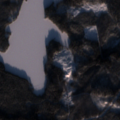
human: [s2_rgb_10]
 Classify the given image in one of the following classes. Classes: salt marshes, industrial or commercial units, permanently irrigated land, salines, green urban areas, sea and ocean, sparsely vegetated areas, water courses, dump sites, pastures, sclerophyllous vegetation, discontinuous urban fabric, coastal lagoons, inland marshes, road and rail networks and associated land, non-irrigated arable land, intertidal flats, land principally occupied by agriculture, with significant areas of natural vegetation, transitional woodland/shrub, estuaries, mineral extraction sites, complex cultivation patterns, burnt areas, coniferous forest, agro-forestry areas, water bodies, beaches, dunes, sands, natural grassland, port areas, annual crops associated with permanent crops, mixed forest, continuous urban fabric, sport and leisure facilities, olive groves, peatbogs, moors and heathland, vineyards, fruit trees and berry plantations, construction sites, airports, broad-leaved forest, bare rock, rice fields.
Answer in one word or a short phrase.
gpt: coniferous forest, mixed forest, transitional woodland/shrub, water bodies